Aerial crown-view tile of a tropical tree (Barro Colorado Island, Panama), acquired 20241216:
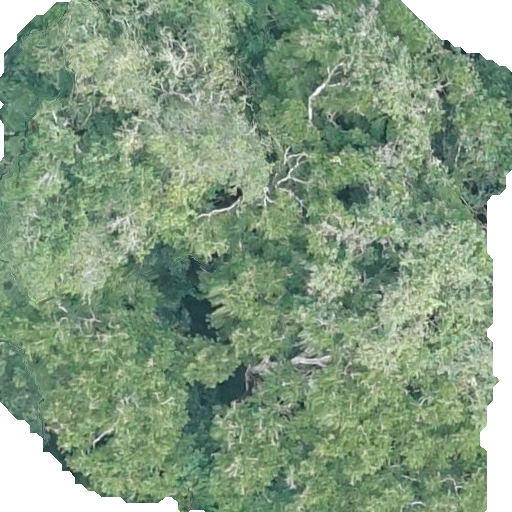
Species: Hymenaea courbaril
GBIF accepted scientific name: Hymenaea courbaril
Crown area: 393.84 m²